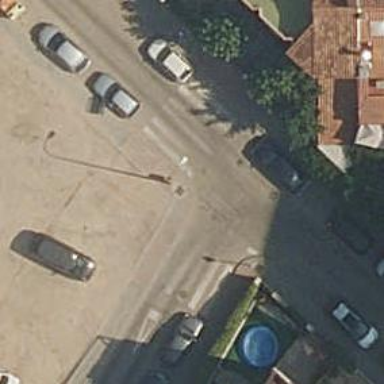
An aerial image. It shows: Asphalt road in residential area.